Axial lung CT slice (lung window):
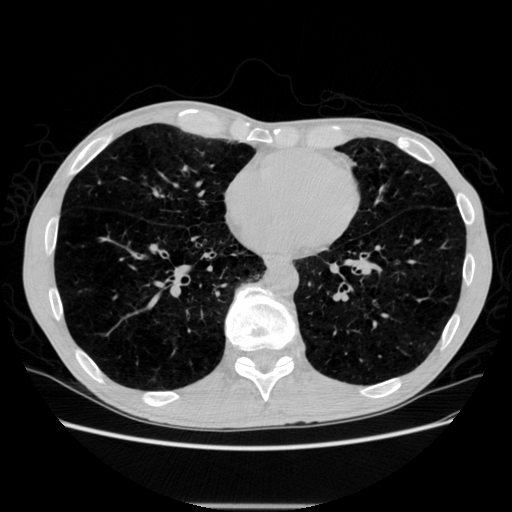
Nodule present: no